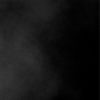
Label: dusty